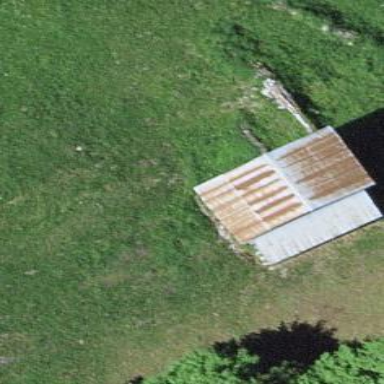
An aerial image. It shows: Rural barn.